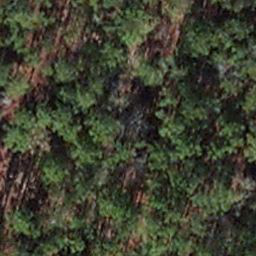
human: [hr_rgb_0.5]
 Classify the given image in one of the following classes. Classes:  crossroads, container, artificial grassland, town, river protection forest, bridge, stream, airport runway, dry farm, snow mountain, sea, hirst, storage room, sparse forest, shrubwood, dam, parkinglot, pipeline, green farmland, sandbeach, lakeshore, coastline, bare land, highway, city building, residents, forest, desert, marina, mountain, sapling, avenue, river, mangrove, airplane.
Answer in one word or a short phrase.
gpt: sapling